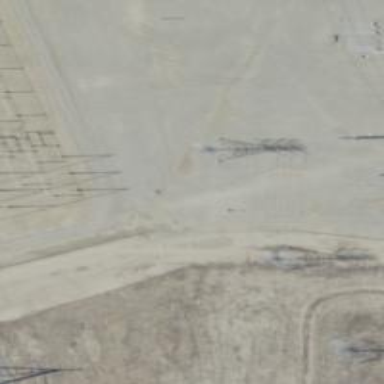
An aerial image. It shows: Power tower.